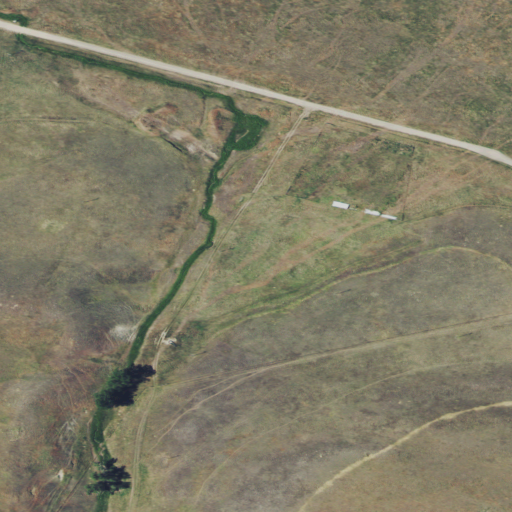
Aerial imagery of valley in Montana named Hansen Draw containing grassland, open development, and shrub